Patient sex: M
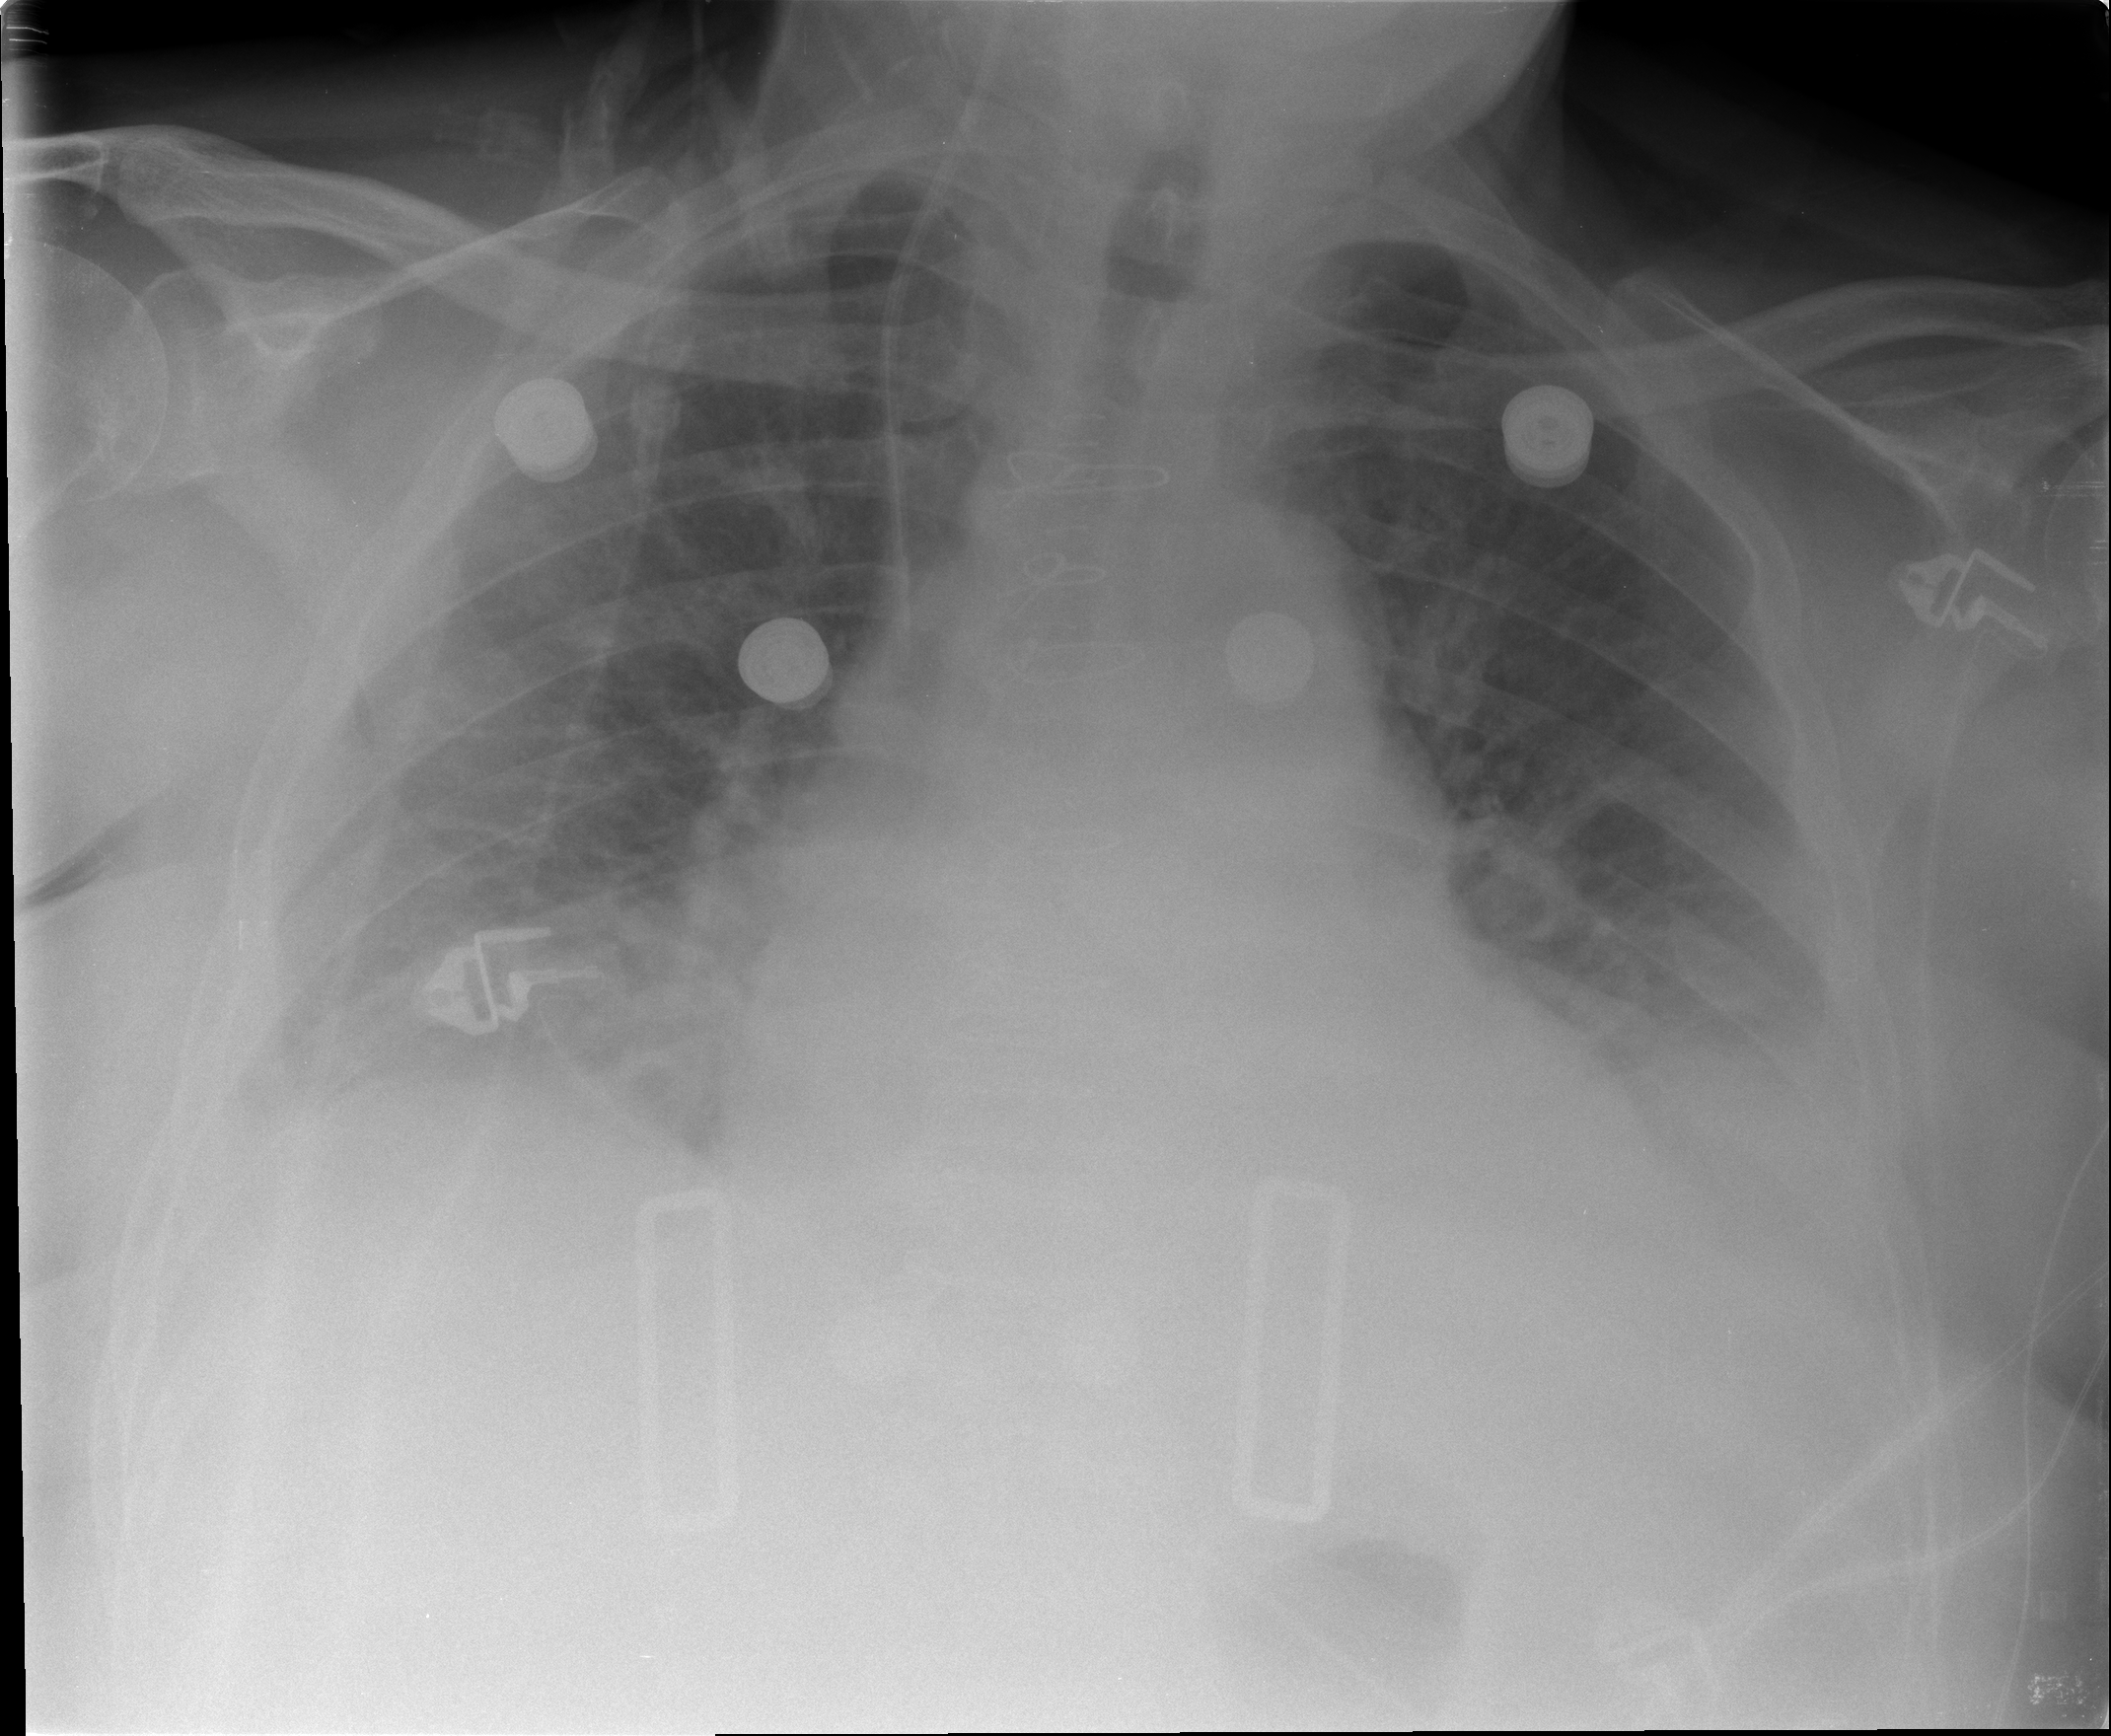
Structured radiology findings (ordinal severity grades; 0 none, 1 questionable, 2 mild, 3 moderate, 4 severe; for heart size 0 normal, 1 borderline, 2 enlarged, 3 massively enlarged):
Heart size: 2
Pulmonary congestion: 3
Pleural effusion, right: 2
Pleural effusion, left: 2
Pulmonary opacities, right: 1
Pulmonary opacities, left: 1
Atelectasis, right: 2
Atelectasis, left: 2